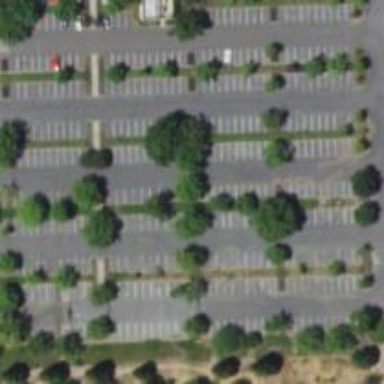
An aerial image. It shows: Parking area with surface.